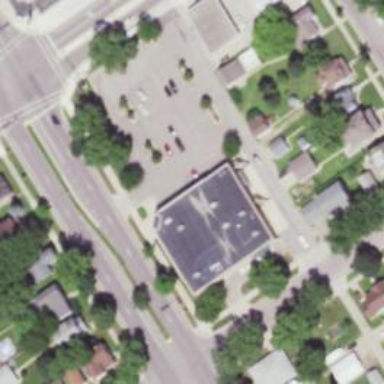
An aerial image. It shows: Pharmacy providing healthcare services.